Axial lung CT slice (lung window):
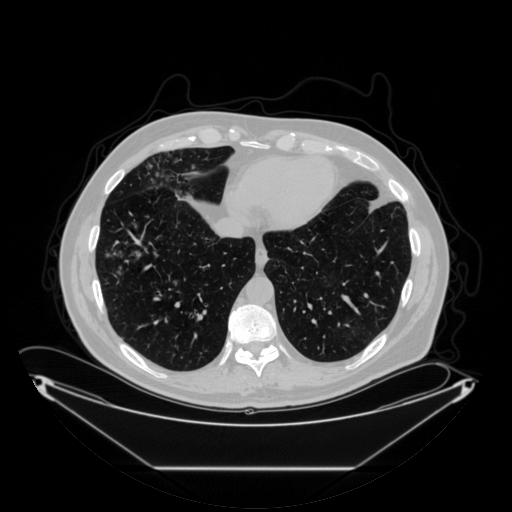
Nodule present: no